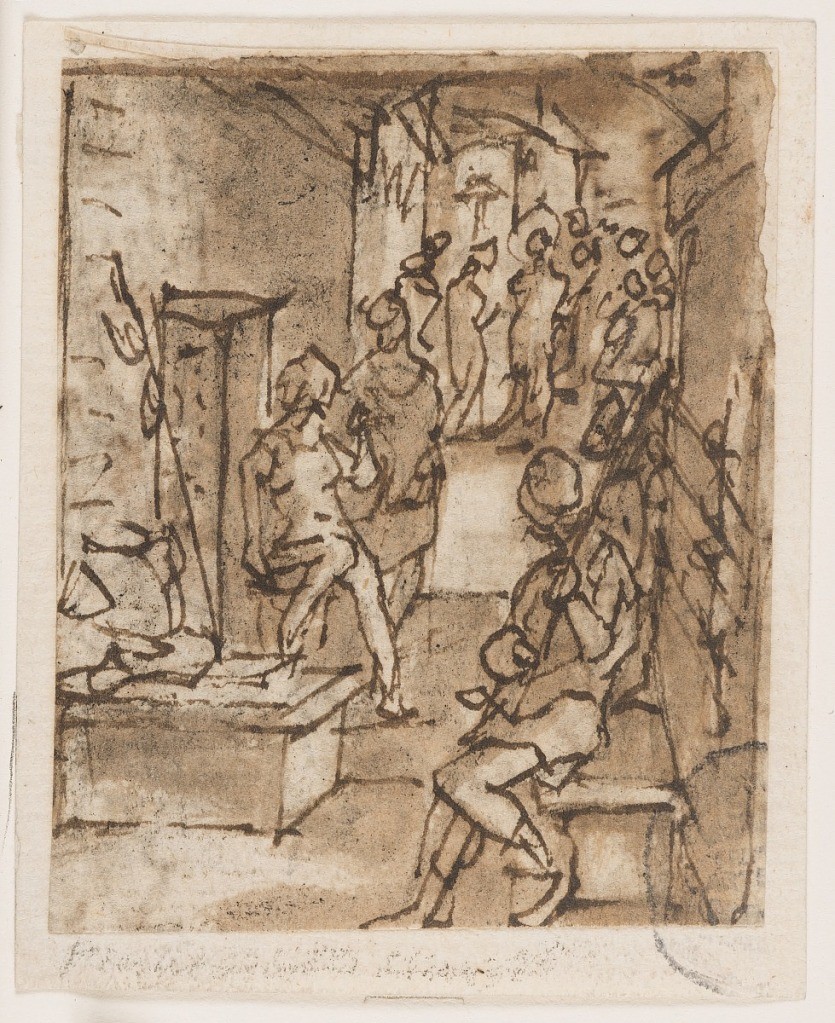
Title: Saint John the Baptist in Prison, Visited by his Disciples
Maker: Jan van der Straet, called Stradanus, Flemish, 1523–1605
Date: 1595 or before
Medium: Pen and brown ink, brush and brown wash over black chalk on laid paper
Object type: Drawing
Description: Recto: Figures, some seated, in a prison corridor.
Verso: In a grand hall with many figures, a woman standing in the
foreground hands a head upon a platter to a male figure. In the background, up a flight of stairs, another smaller figure holds the same platter.